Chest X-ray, PA view. Patient: 64 years old, sex F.
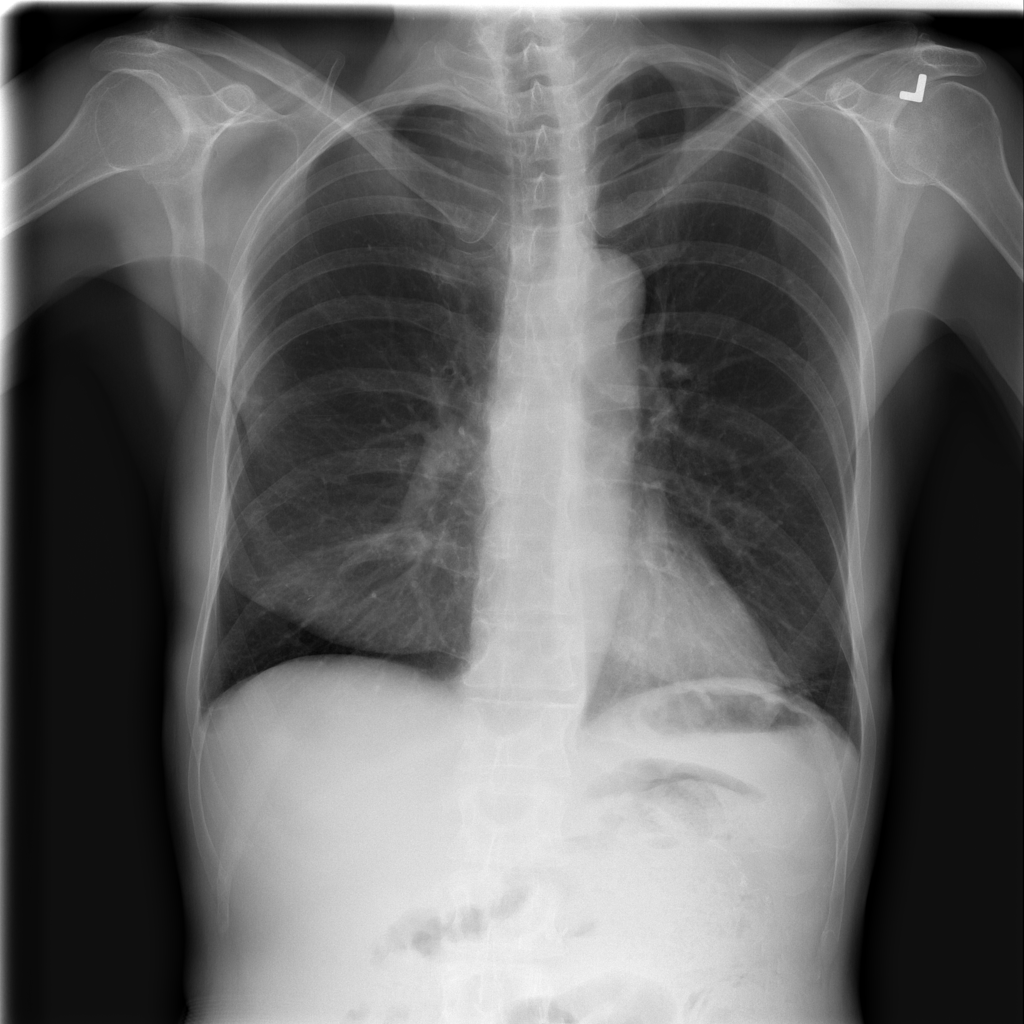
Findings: No Finding